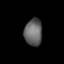
Tissue: lung
Cell type: Endothelial cells
Senescence score: 0.5505
Nuclear area (px): 467
Mean DAPI intensity: 100.602